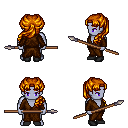
a pixel art fantasy rpg character, male body template, dark elf, purple skin, brown robe, gold greaves, dark blonde princess hairstyle, black shoes, spear, four views (front, back, left, right), 2x2 character sprite sheet, small pixel art, hard edges, no anti-aliasing